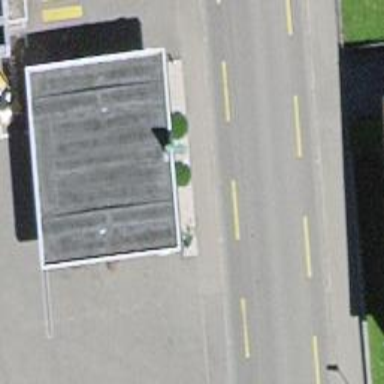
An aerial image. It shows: Fuel station.